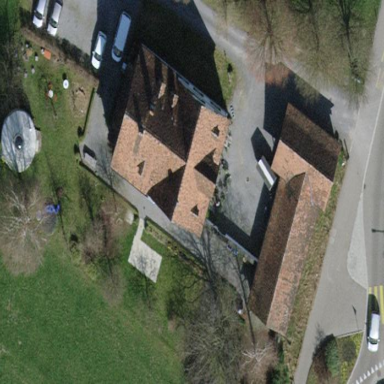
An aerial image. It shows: Detached building.